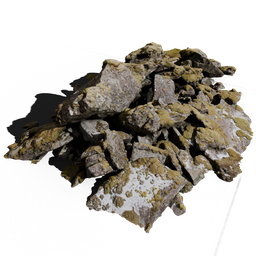
Label: nature